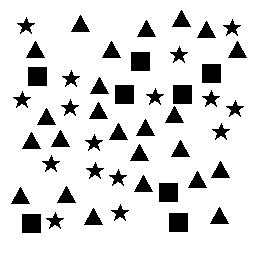
Squares: 8
Triangles: 24
Stars: 16
Total shapes: 48